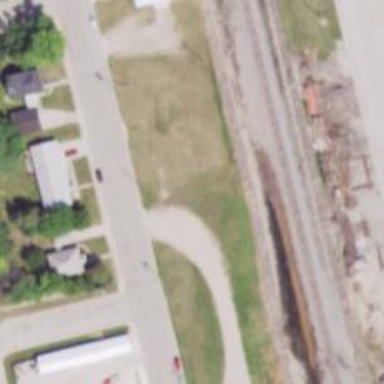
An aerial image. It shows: Siding railway track with one rail.